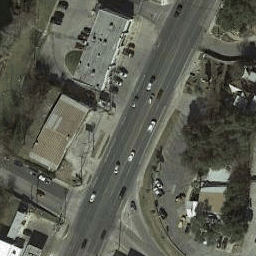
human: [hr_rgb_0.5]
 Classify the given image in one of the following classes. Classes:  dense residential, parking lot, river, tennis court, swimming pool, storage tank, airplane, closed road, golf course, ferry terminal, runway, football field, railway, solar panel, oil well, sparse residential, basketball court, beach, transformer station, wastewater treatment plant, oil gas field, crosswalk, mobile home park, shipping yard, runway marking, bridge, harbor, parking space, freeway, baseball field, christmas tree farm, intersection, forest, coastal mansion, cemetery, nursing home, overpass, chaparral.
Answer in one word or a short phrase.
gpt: intersection